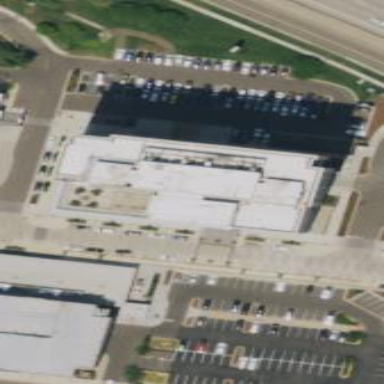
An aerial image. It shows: Office building.